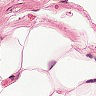
Metastatic tissue present: no